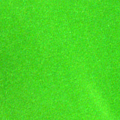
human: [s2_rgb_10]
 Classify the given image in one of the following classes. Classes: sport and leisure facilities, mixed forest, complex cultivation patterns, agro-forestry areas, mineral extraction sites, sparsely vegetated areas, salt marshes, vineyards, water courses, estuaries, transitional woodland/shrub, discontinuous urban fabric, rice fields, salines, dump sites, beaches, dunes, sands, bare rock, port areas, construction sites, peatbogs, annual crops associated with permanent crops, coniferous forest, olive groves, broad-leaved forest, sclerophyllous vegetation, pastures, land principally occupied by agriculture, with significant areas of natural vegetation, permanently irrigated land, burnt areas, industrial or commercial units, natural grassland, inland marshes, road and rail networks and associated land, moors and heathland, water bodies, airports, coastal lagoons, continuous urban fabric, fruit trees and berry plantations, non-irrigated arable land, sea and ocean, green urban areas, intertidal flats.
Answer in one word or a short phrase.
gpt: coastal lagoons